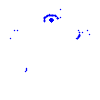
Particle: proton